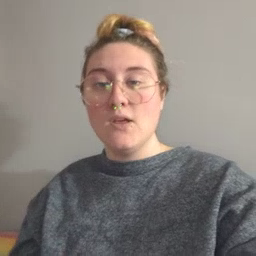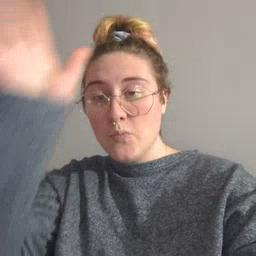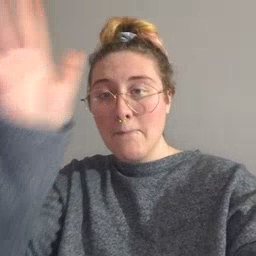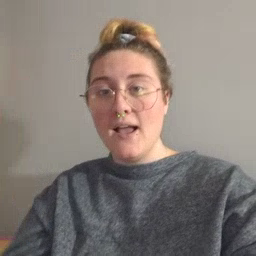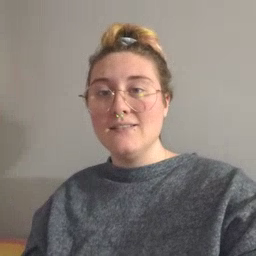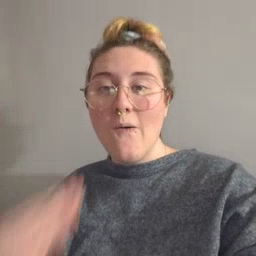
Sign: grandpa